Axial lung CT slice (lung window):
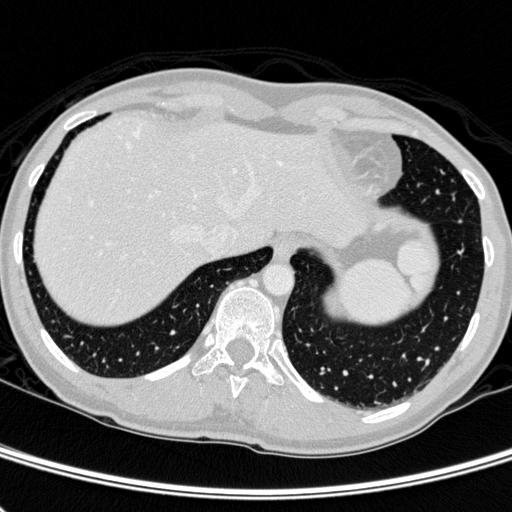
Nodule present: no